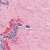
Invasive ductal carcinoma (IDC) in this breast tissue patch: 1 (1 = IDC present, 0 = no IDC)